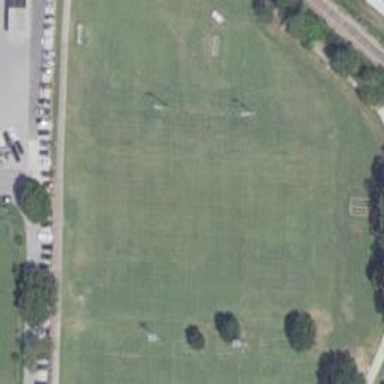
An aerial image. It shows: Soccer pitch for leisureland activities.